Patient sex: M
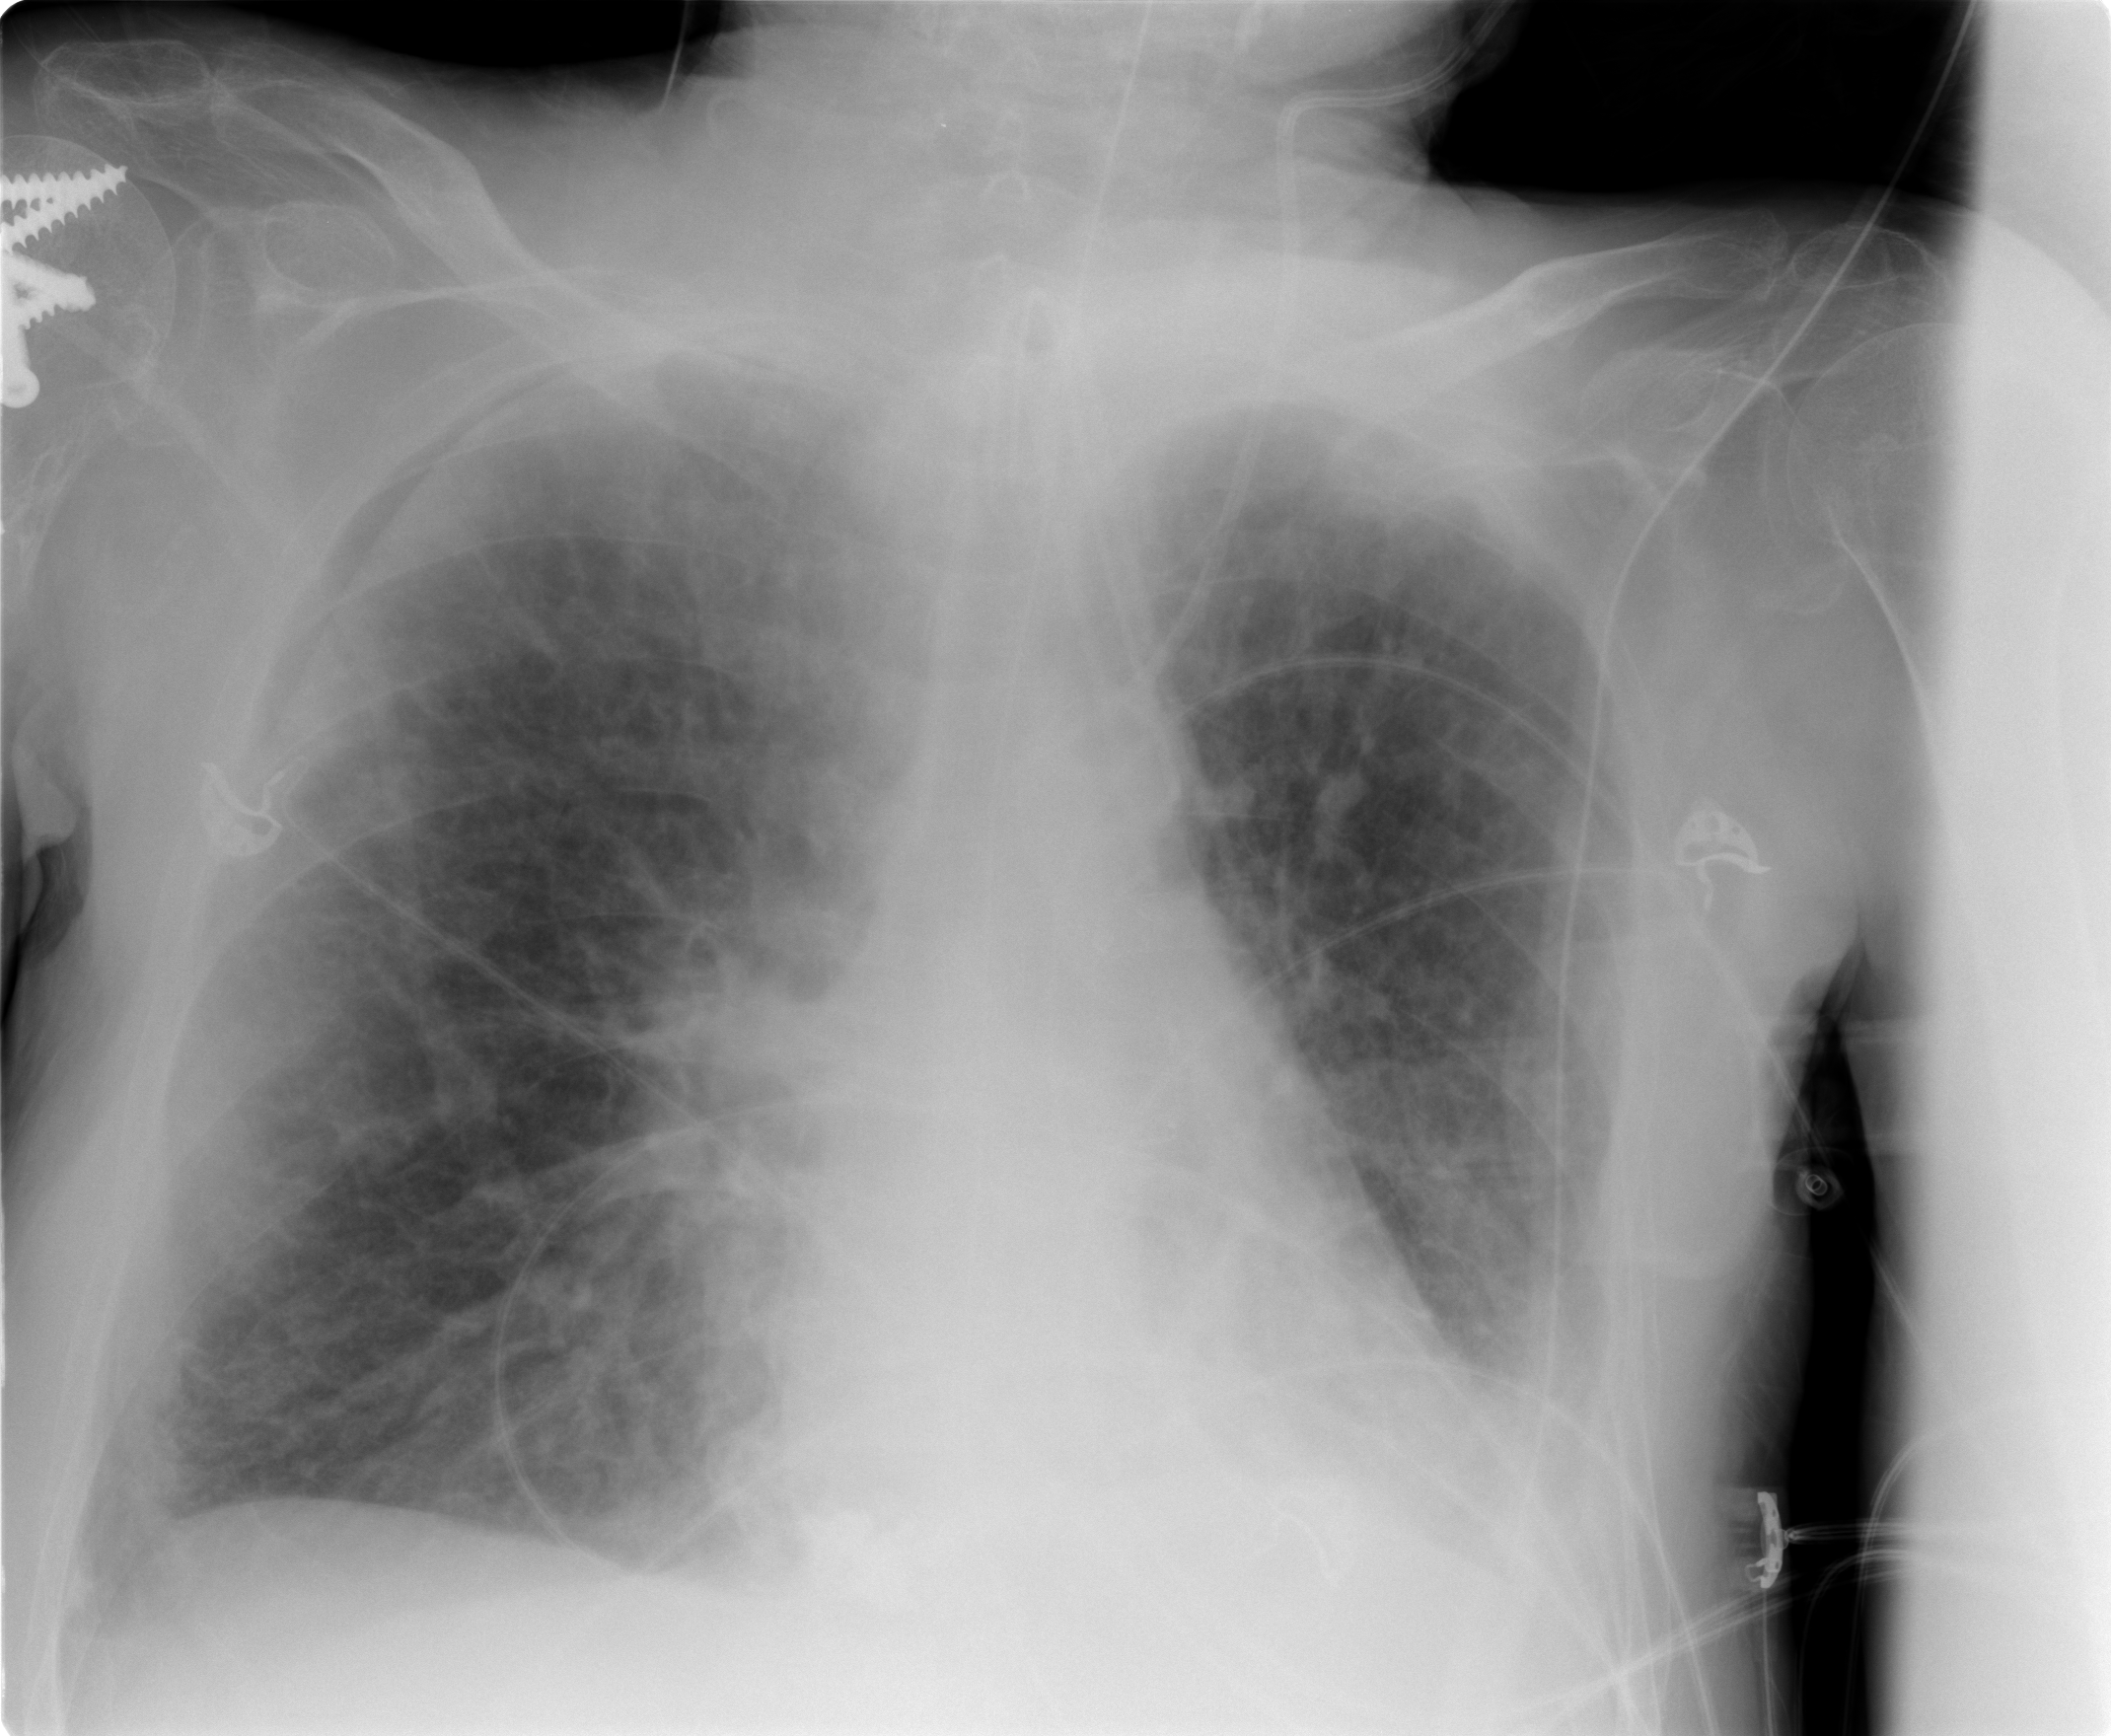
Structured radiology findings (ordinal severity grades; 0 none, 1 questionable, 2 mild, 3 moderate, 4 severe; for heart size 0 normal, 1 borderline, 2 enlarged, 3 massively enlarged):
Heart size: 0
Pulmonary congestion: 3
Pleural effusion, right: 2
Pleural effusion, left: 2
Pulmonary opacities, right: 3
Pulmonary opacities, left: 3
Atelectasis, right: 2
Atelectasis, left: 2